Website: macys
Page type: customer-info-address
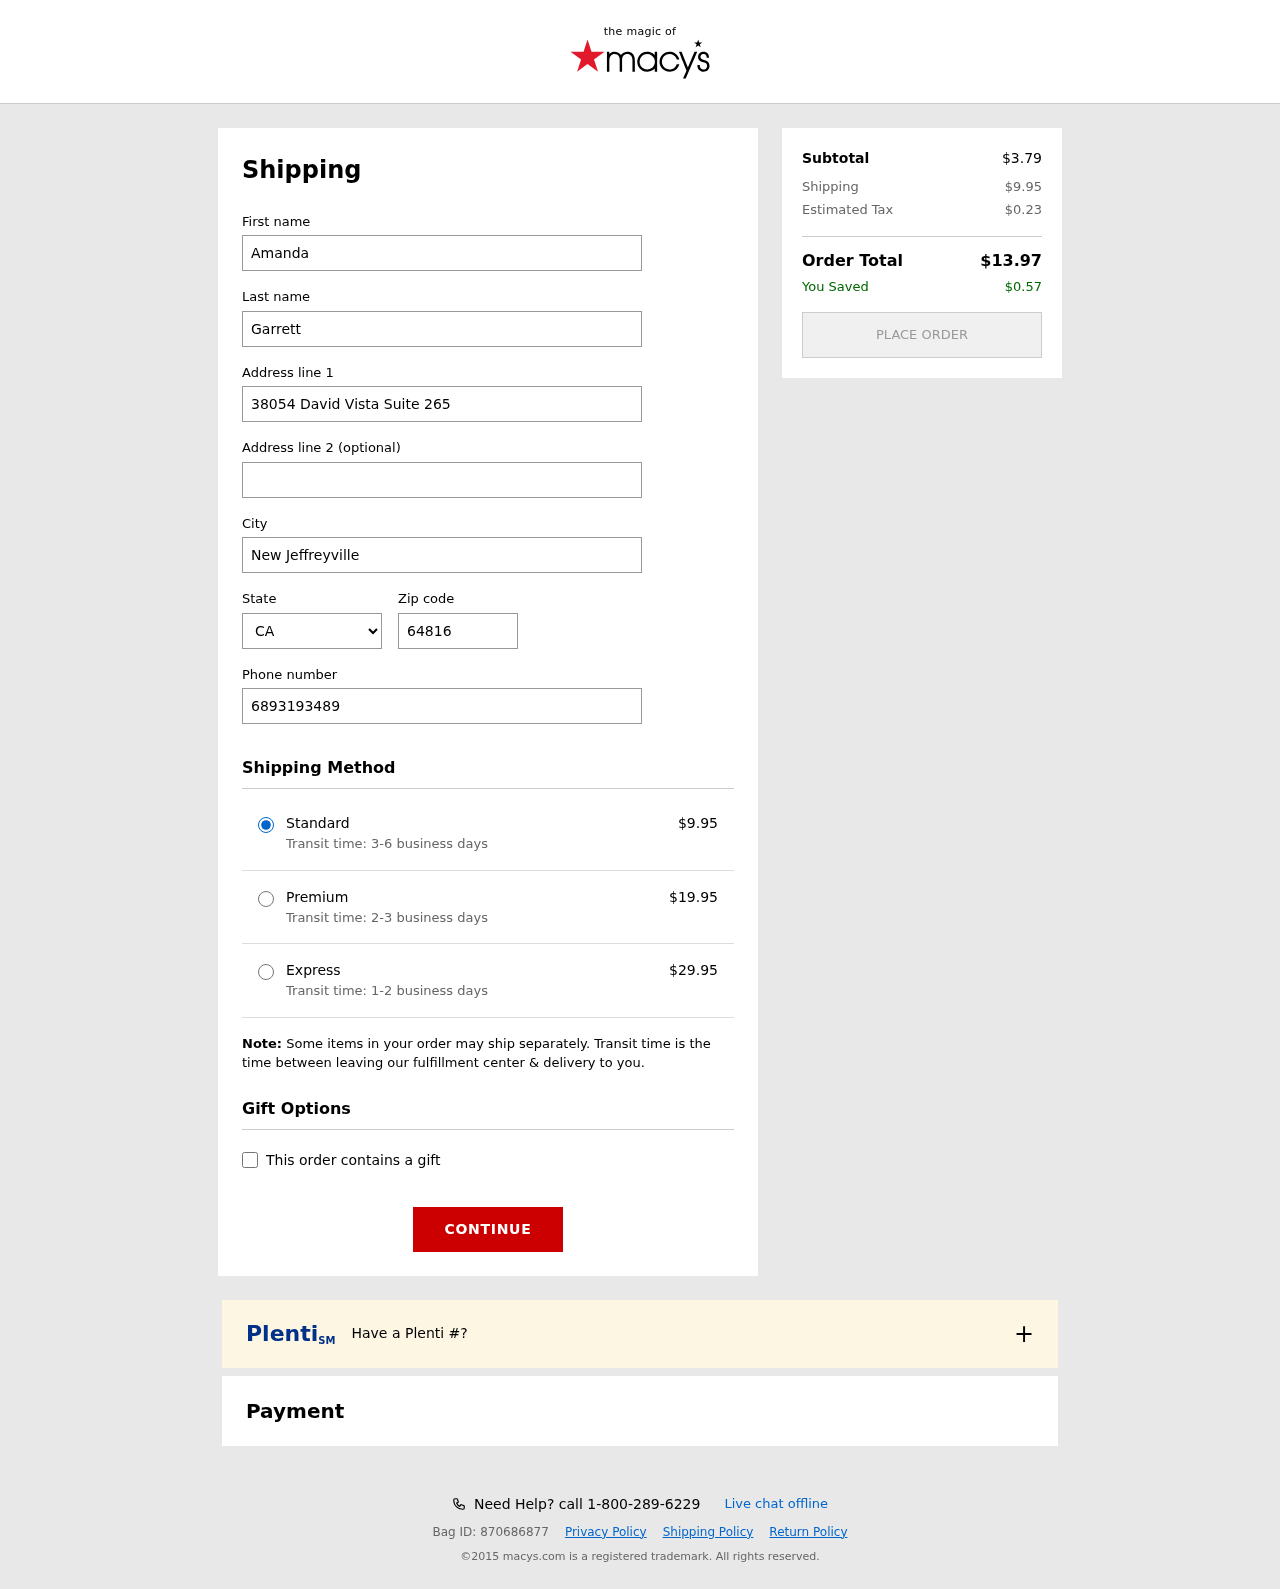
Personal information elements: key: PII_CITY
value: New Jeffreyville
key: PII_FIRSTNAME
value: Amanda
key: PII_LASTNAME
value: Garrett
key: PII_PHONE
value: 6893193489
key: PII_POSTCODE
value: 64816
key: PII_STATE_ABBR
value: CA
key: PII_STREET
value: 38054 David Vista Suite 265
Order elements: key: ORDER_SHIPPING_COST
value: $9.95
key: ORDER_SHIPPING_COST_PREMIUM
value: $19.95
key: ORDER_SHIPPING_COST_EXPRESS
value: $29.95
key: ORDER_SUBTOTAL
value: $3.79
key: ORDER_TAX
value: $0.23
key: ORDER_TOTAL
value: $13.97
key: ORDER_SAVINGS
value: $0.57